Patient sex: M
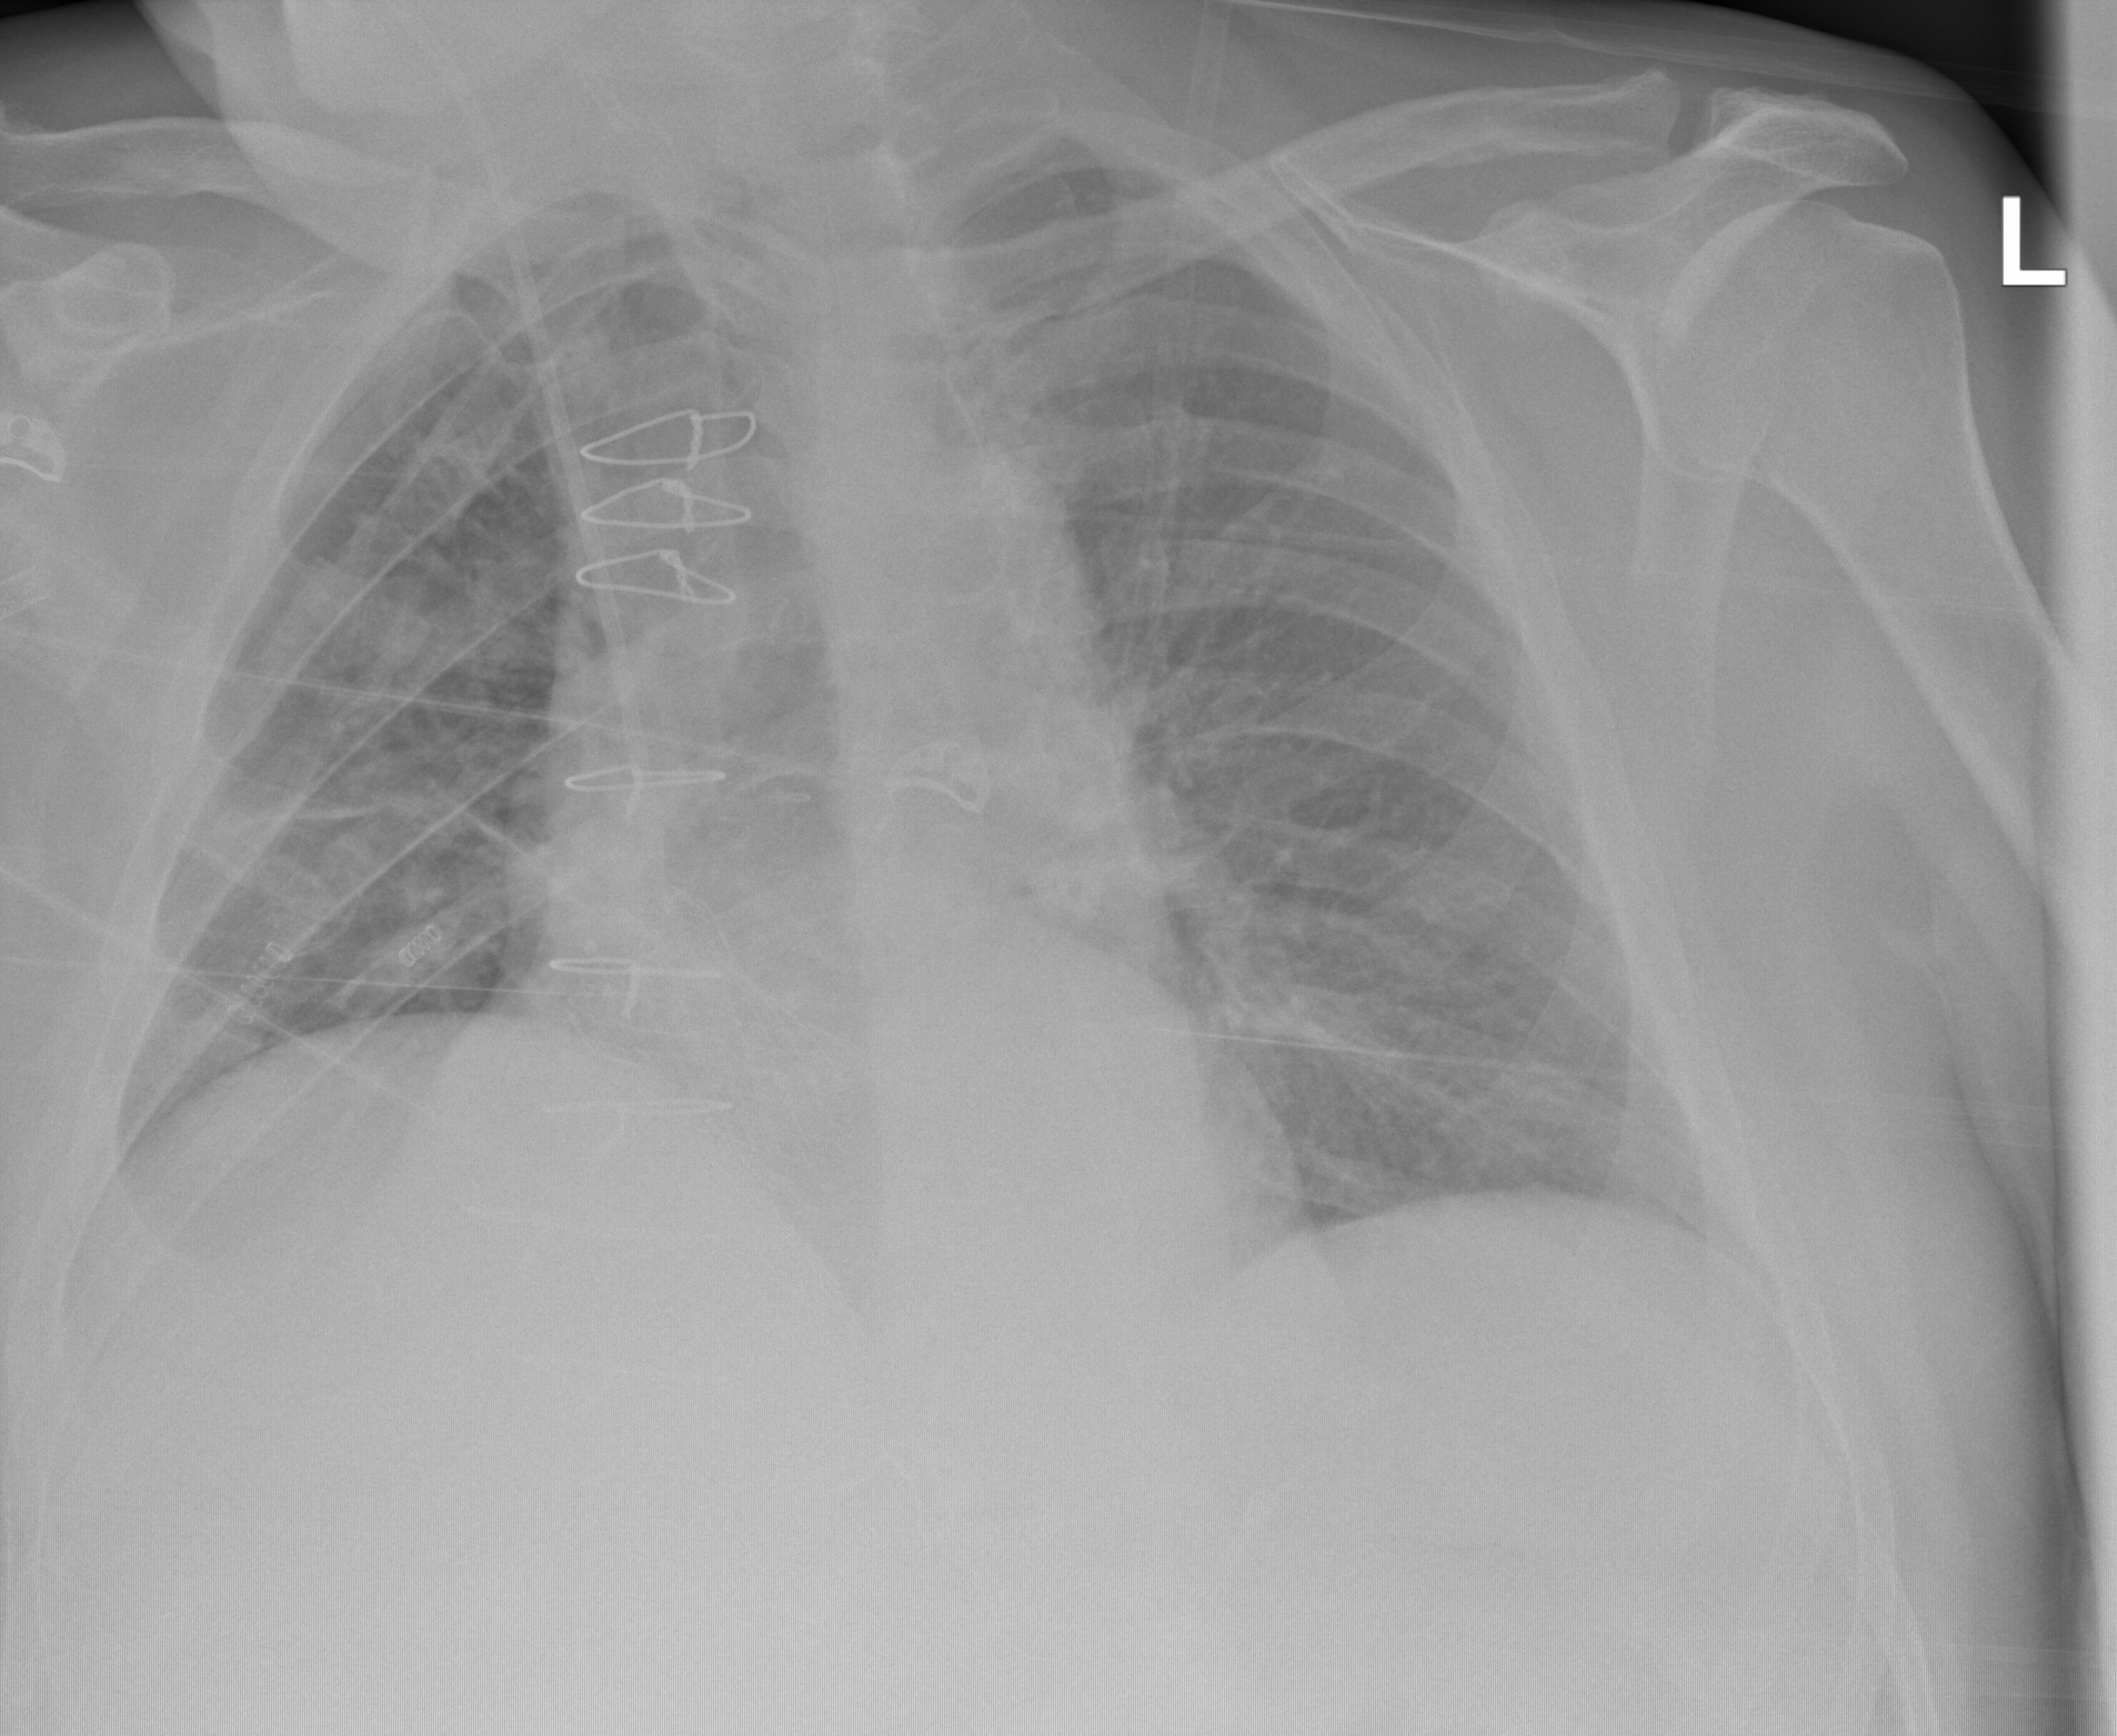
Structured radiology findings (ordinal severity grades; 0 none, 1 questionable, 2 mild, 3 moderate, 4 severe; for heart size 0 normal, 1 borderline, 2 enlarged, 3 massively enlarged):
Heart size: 2
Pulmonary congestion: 0
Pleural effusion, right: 0
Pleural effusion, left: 0
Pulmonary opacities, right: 2
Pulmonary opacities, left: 0
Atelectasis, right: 2
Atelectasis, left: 2